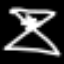
Label: hourglass